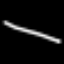
Label: line